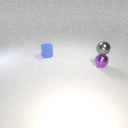
small blue rubber cylinder to the left of small purple metal sphere